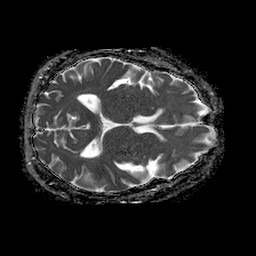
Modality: ADC
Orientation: axial
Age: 74
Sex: male
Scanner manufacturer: philips
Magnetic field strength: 1.5 T
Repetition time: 4.6 s
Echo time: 0.08631 s